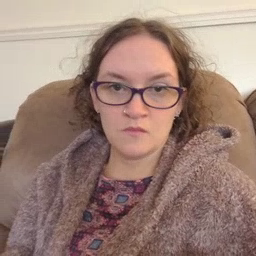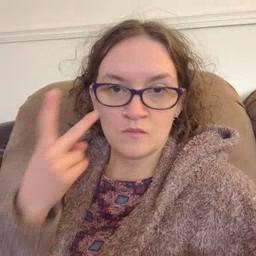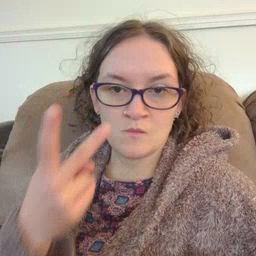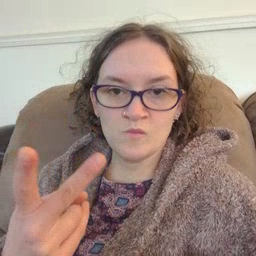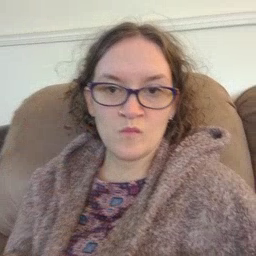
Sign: see